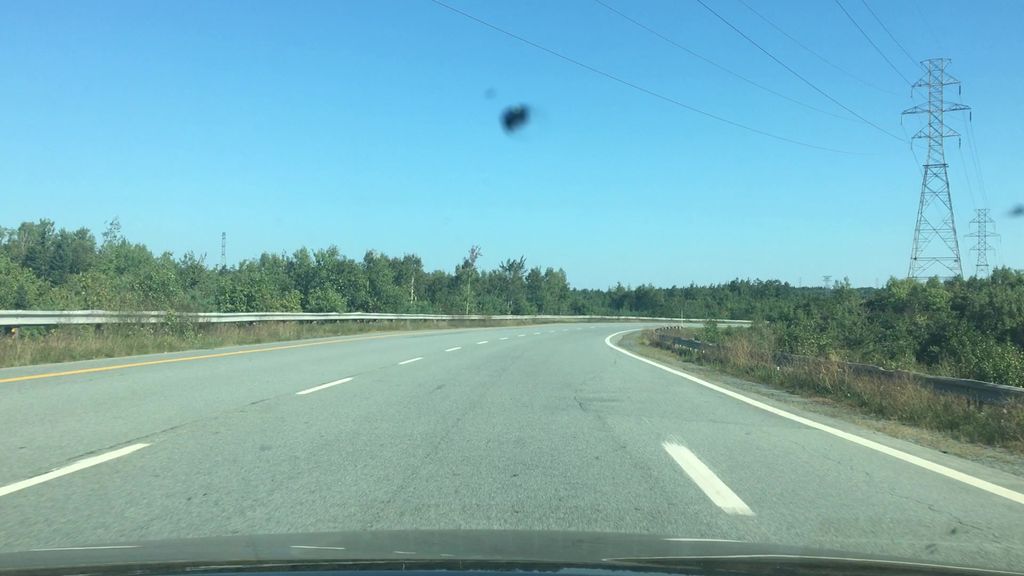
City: halifax